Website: bh-photo
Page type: billing-address
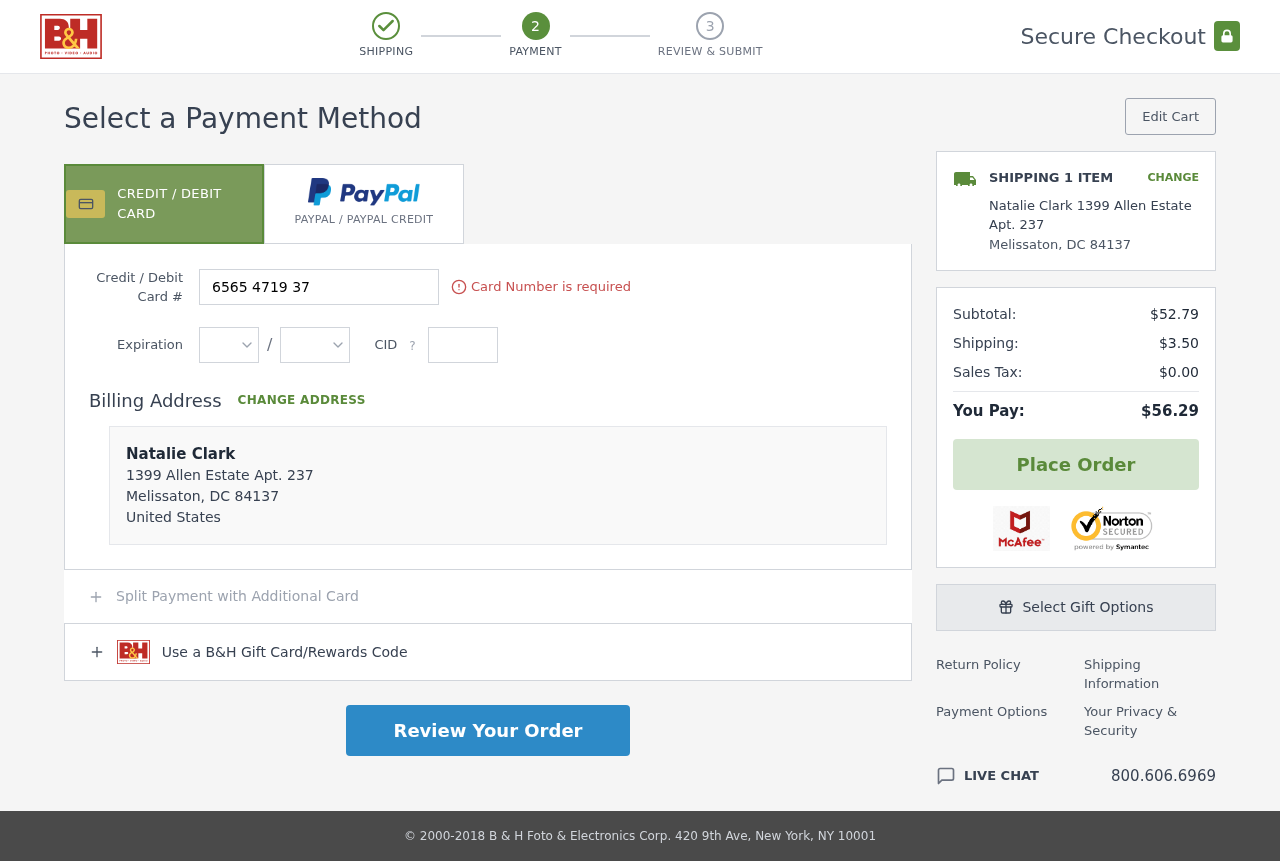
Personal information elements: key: PII_CARD_CVV
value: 691
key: PII_CARD_EXPIRY_MONTH
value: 03
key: PII_CARD_EXPIRY_YEAR
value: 27
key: PII_CARD_NUMBER
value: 6565 4719 3779 1926
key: PII_CITY
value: Melissaton
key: PII_COUNTRY
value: United States
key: PII_FULLNAME
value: Natalie Clark
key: PII_FULLNAME2
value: Natalie Clark
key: PII_POSTCODE
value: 84137
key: PII_STATE_ABBR
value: DC
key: PII_STREET
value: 1399 Allen Estate Apt. 237
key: PII_STATE
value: DC
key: PII_POSTCODE_FULL
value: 84137
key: PII_POSTCODE_NUMERIC
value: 84137
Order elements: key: ORDER_NUM_ITEMS
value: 1
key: ORDER_SUBTOTAL
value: $52.79
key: ORDER_SHIPPING_COST
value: $3.50
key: ORDER_TAX
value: $0.00
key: ORDER_TOTAL
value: $56.29